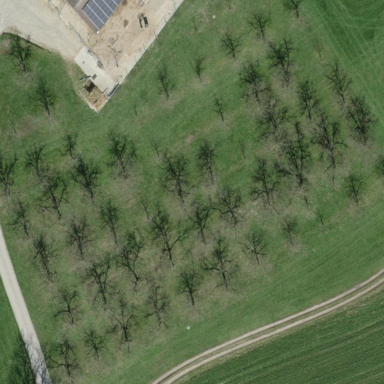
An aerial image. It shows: Orchard.